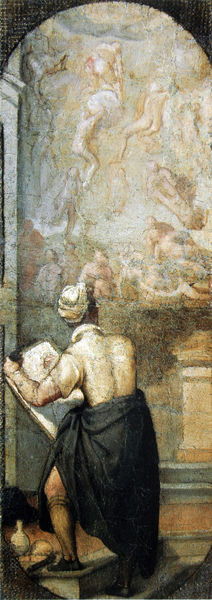
Titel: Taddeo zeichnet Michelangelos Jüngstes Gericht in der Sixtinischen Kapelle
Künstler: Federico Zuccari
Standort: Rom
Institution: Galleria Nazionale d'Arte Antica (Palazzo Barberini)
Schlagwörter: blau, gemälde, himmel, mann, nackt, umhang, frauen, menschen, ausschnitt, hut, rücken, schwarz, weiss, zeichnung, tuch, hochformat, leute, rock, flasche, flaschen, hemd, mütze, wand, arm, kragen, bild, bildnis, öl, kirche, stoff, blatt, renaissance, kreis, engel, bein, papier, bogen, studie, figuren, treppe, kopftuch, wandgemälde, wandmalerei, maler, robe, stufe, stufen, strumpf, tor, strümpfe, torbogen, torso, brett, künstler, kunst, malen, pinsel, stift, zeichnen, wams, fresken, fresko, block, vorlage, turban, zeichner, fresco, abzeichnen, kopieren, kopist, zeichenbrett, leiwand, designo, stdue, estufen